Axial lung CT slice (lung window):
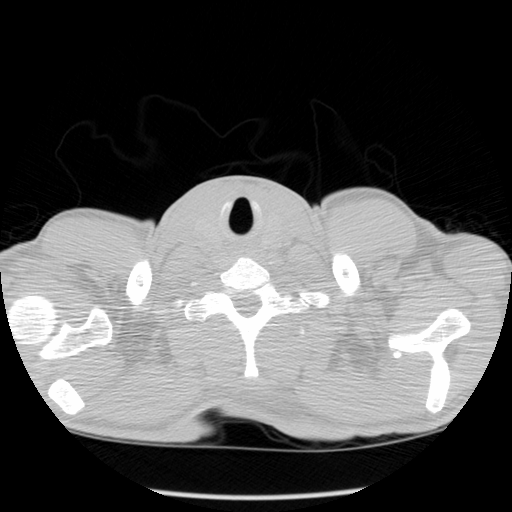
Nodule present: no